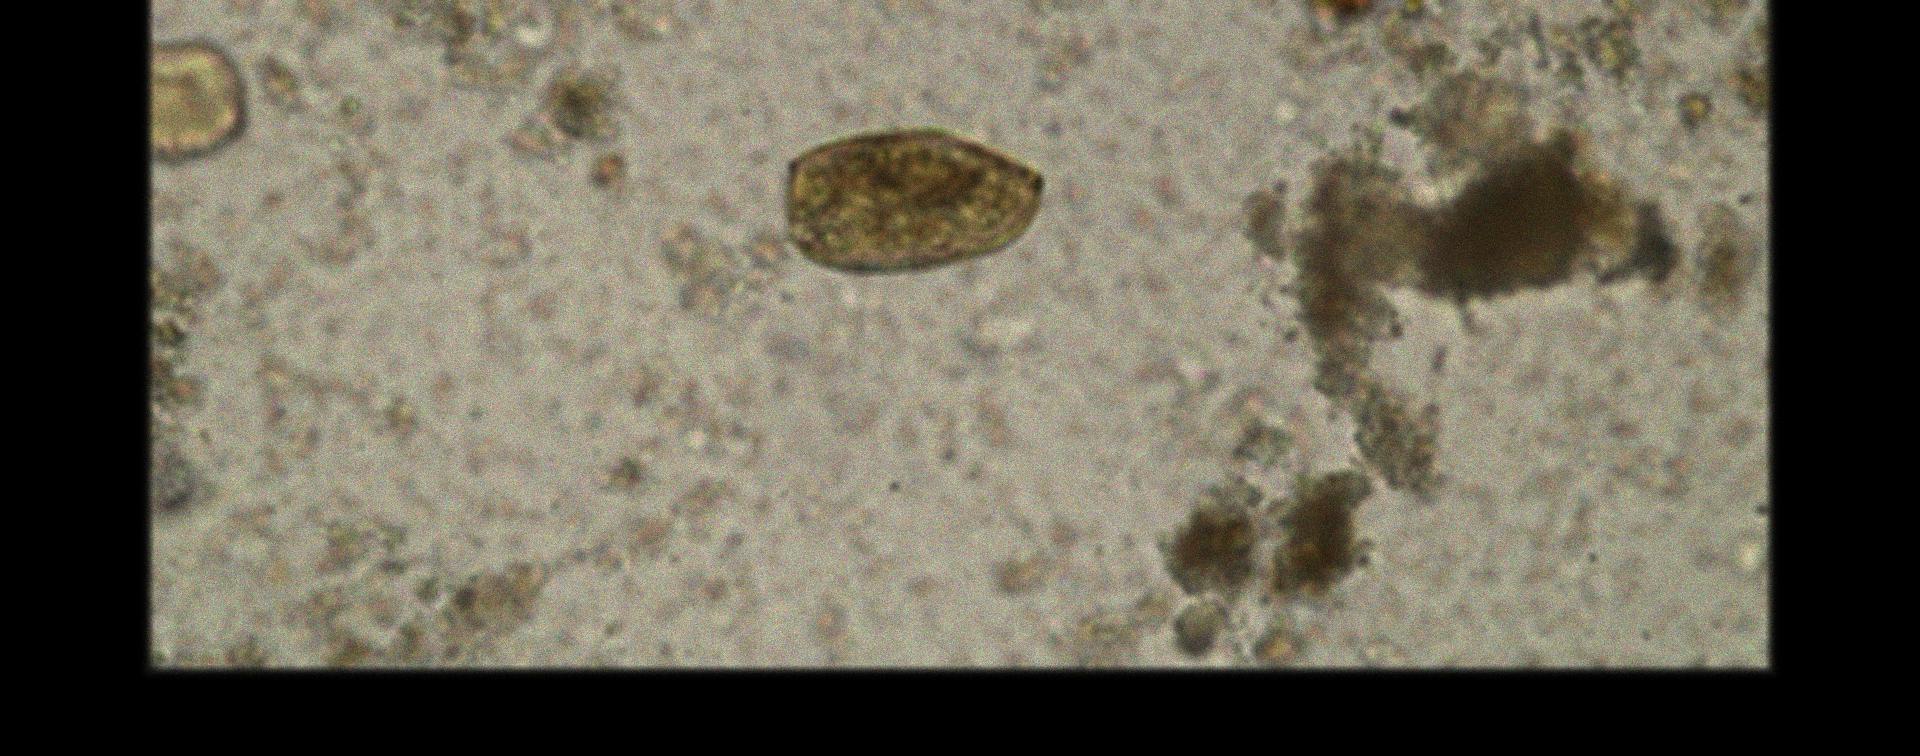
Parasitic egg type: Paragonimus spp